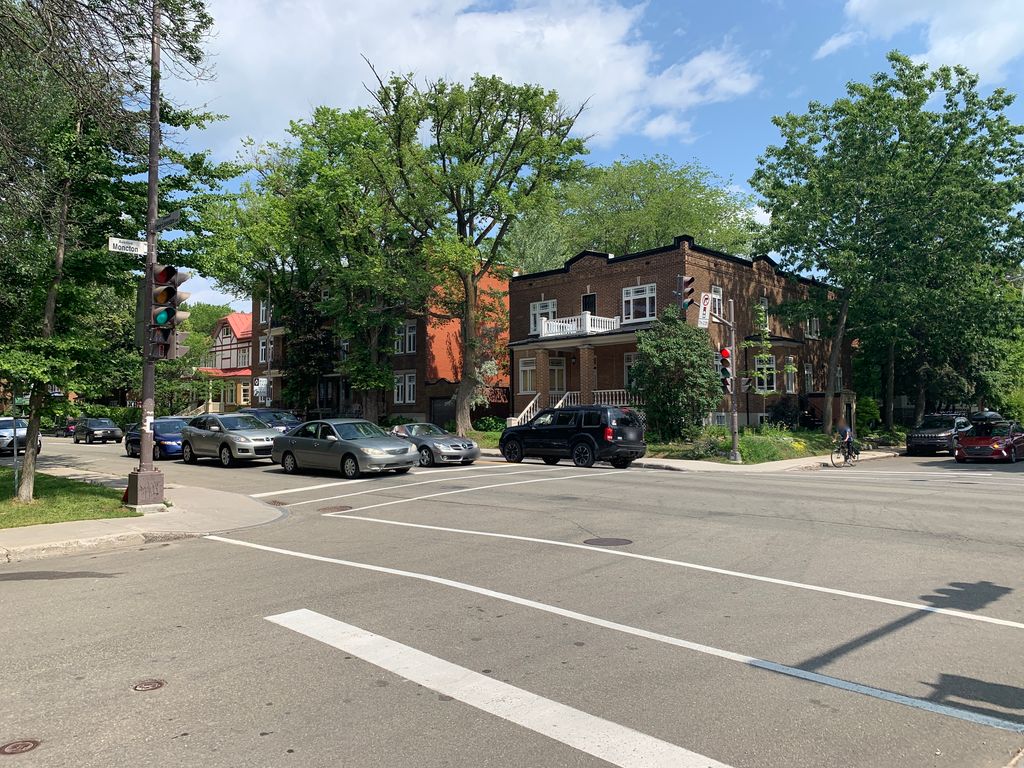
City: quebec_city